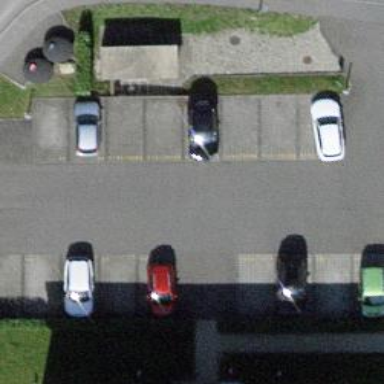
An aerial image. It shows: Parking area with surface.